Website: macys
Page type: customer-info-address
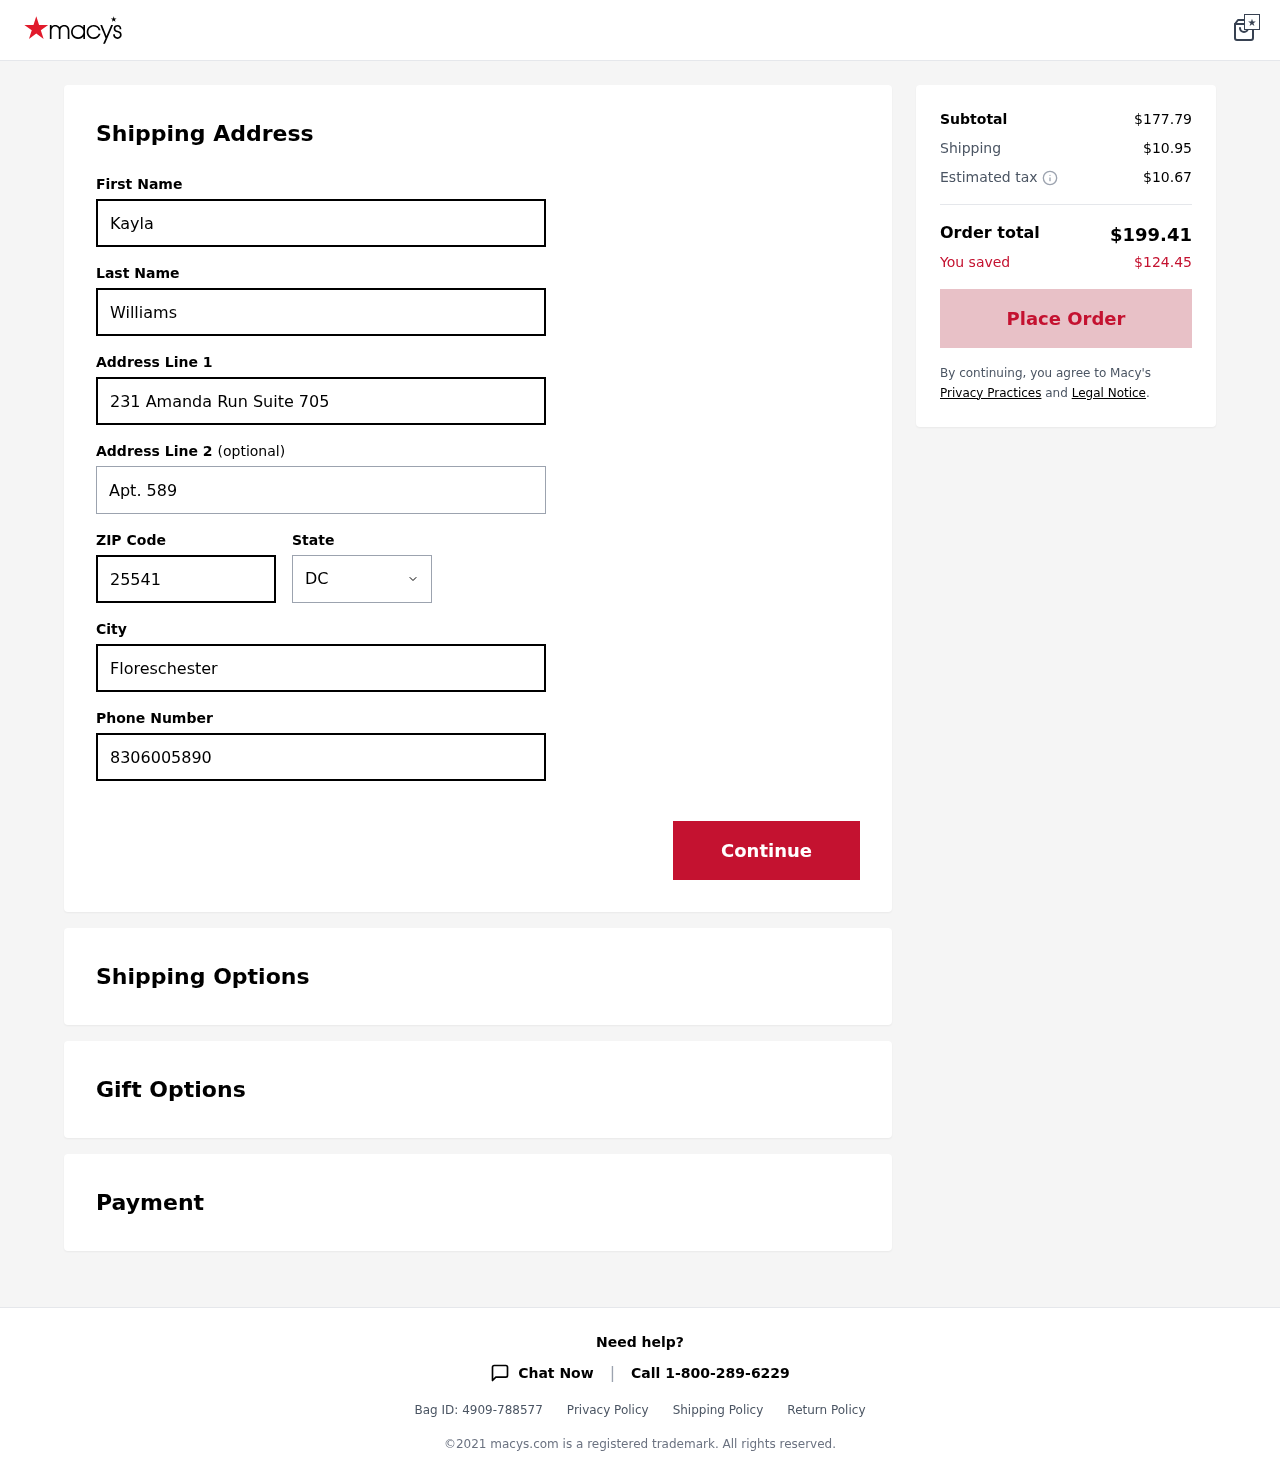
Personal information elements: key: PII_CITY
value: Floreschester
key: PII_FIRSTNAME
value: Kayla
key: PII_LASTNAME
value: Williams
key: PII_PHONE
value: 8306005890
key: PII_POSTCODE
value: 25541
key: PII_STATE
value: DC
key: PII_STREET
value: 231 Amanda Run Suite 705
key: PII_STREET2
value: Apt. 589
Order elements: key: ORDER_SUBTOTAL
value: $177.79
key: ORDER_SHIPPING_COST
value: $10.95
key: ORDER_TAX
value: $10.67
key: ORDER_TOTAL
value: $199.41
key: ORDER_SAVINGS
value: $124.45